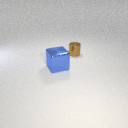
small brown metal cylinder to the right of large blue metal cube